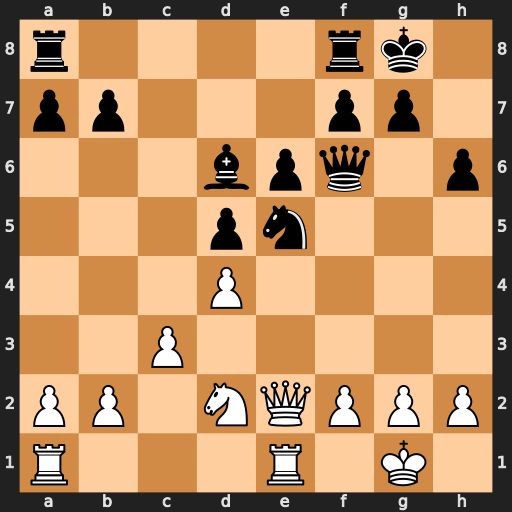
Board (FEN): r4rk1/pp3pp1/3bpq1p/3pn3/3P4/2P5/PP1NQPPP/R3R1K1
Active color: w
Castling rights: -
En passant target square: -
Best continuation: dxe5 Qxe5 Qxe5 Bxe5 Rxe5